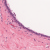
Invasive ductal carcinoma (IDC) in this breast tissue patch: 0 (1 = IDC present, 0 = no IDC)